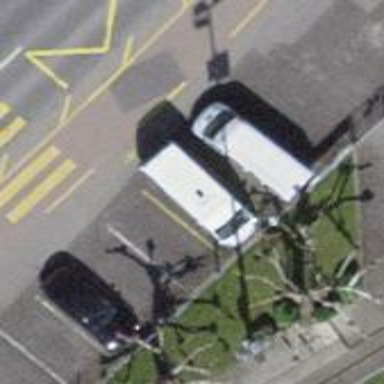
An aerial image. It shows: Street side parking area.